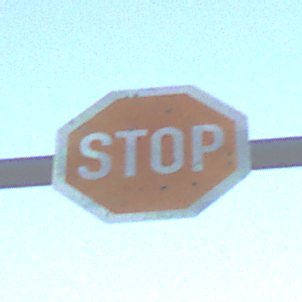
Verkehrszeichen: Stop
Umgebung: Outdoor, Nature
Tageszeit: MorningAfternoon
Wetter: Clear
Licht: Natural
Jahreszeit: Autumn
Kontrast: HighContrast